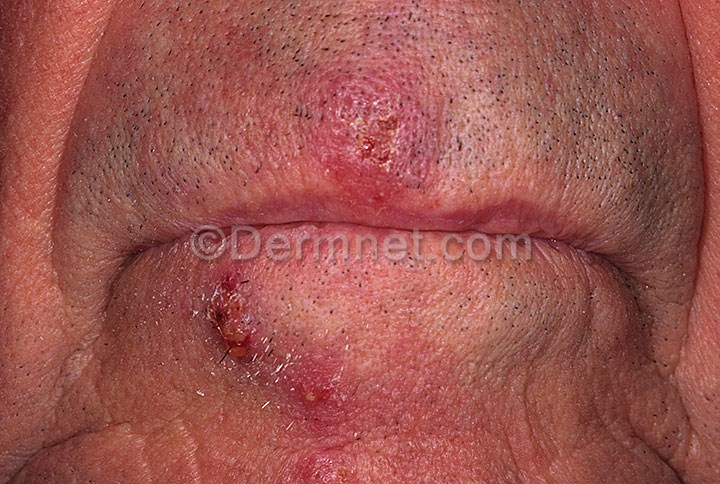
Disease: Tinea Ringworm Candidiasis and other Fungal Infections